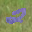
Label: 2